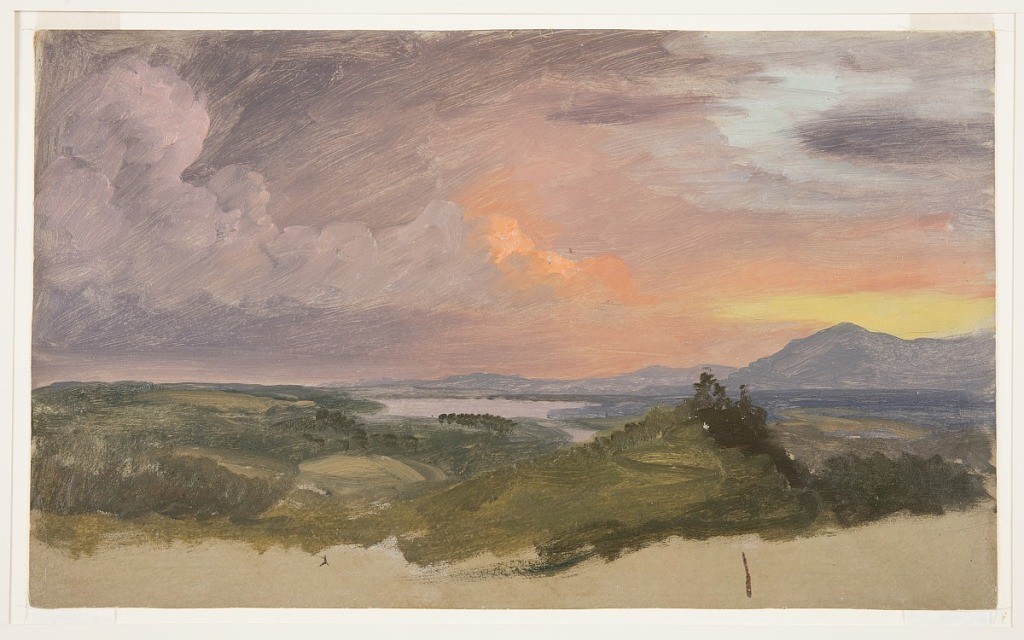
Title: Sunset in the Hudson Valley, Hudson, New York
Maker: Frederic Edwin Church, American, 1826–1900
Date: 1870–75
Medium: Brush and oil paint, graphite on bright green paperboard
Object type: Drawing
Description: Landscape sketch showing a view of a winter sunset in the Hudson River Valley from the artist's property near Hudson, New York, known as Olana. In the foreground at lower right, a hilltop with a grove of trees frames a view of a wide portion of the Hudson River, visible in the middle distance at center. This section of the river, bounded by rolling and heavily wooded banks on either side, reflects the warm, purplish tones of the sunset above. In the background at right, the southern portion of the Catskill Escarpment is included in the view, with Overlook Mountain prominently visible at right in front of the more distant Shawangunk Mountains along the horizon at center. The sky above is filled with dramatic clouds, colored in tints of pink, orange, and purple by the setting sun which has dipped behind the Catskills.